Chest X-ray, PA view. Patient: 52 years old, sex M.
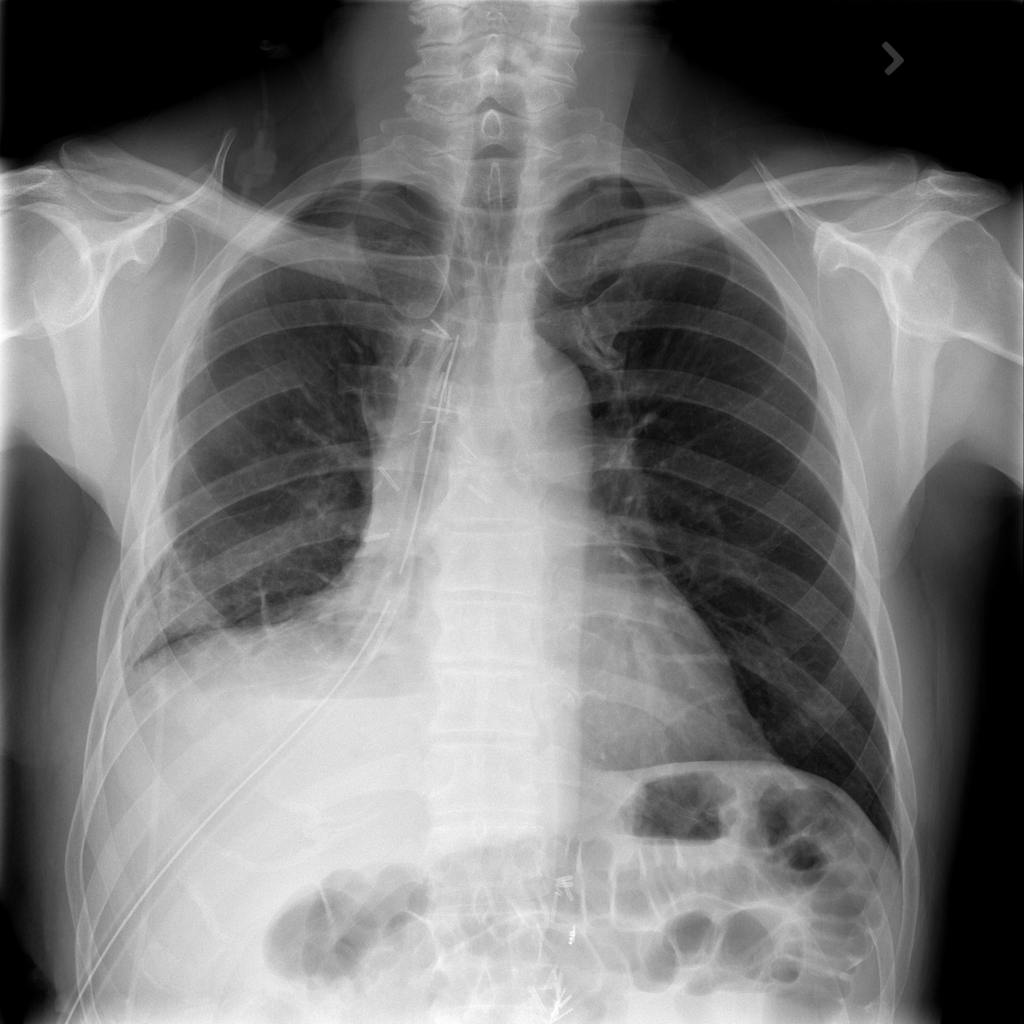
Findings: Atelectasis, Infiltration